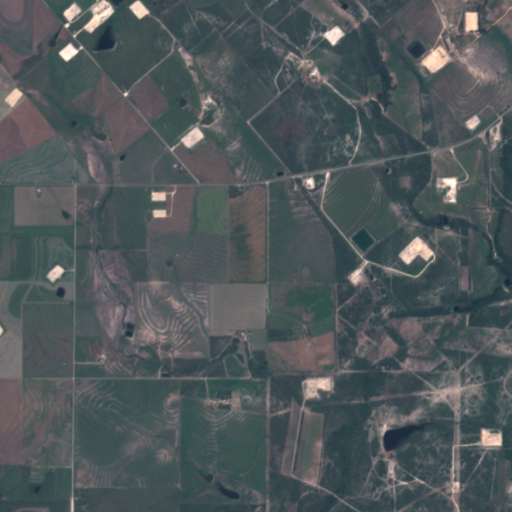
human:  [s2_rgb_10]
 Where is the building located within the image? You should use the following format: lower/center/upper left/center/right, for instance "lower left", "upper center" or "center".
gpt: The building is located in the lower of the image.
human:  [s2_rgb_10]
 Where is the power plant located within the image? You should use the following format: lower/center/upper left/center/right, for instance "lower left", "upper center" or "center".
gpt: There is no power plant in the image.